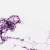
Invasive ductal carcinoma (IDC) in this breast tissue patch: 0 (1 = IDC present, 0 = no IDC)